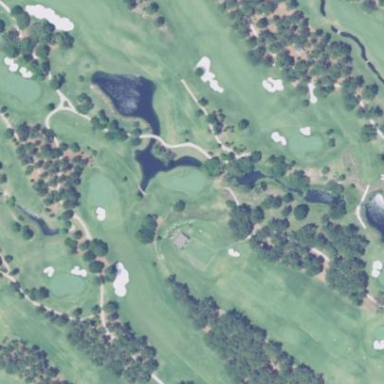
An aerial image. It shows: Water hazard in golf course. The hazard is natural water feature.